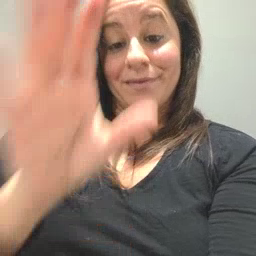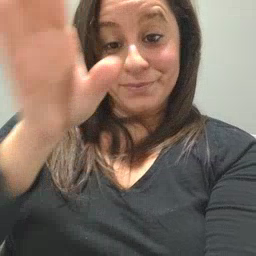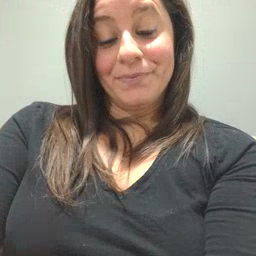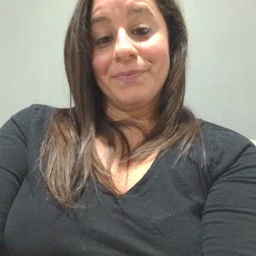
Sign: hello